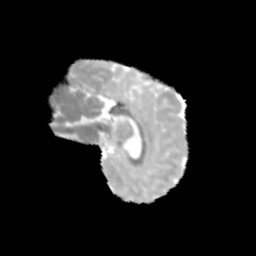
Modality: MD
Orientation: sagittal
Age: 10
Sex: female
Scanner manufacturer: siemens
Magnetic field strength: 3 T
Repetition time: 3.8 s
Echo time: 0.07 s